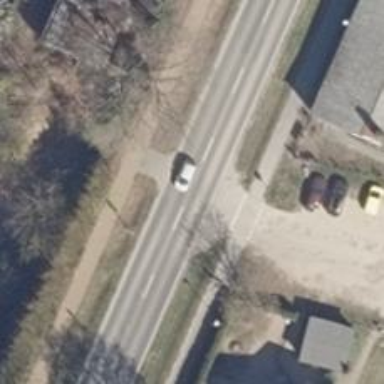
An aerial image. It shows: Secondary road with asphalt surface. There are separate sidewalks on both sides.